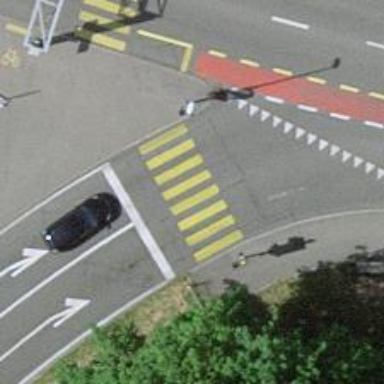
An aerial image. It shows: Road crossing with traffic signals.